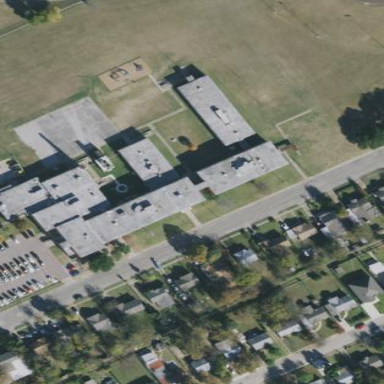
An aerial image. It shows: School building on plot of land.